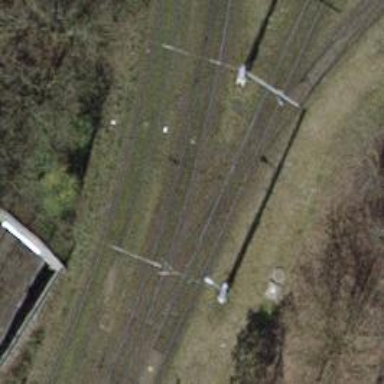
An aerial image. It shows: Railway crossing.